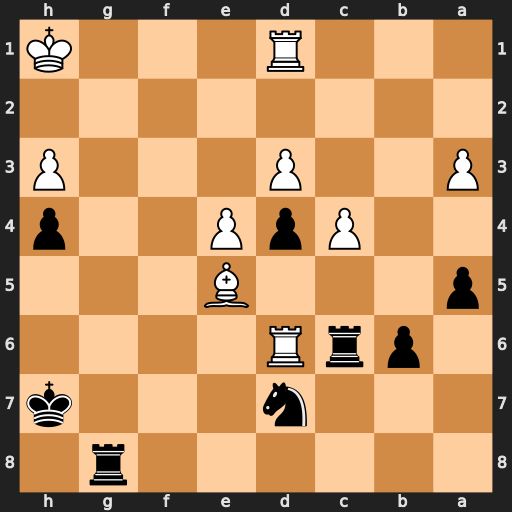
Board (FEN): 6r1/3n3k/1prR4/p3B3/2PpP2p/P2P3P/8/3R3K
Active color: b
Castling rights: -
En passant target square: -
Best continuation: Nxe5 Rxc6 Nxc6